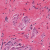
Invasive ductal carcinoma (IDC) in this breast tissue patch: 0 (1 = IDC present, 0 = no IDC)